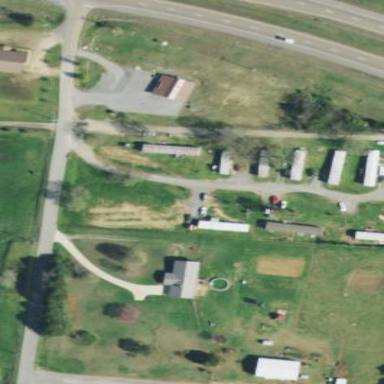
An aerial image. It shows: Residential area designated as trailer park.